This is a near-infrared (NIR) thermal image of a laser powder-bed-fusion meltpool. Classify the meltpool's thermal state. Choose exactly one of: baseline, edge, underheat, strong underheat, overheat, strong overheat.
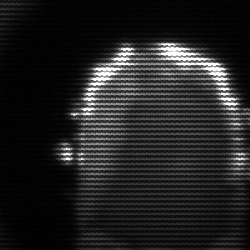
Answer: baseline